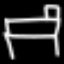
Label: bed